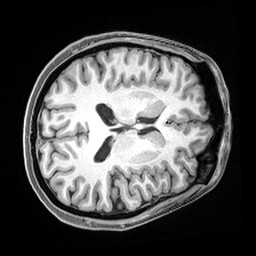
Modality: T1w
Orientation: axial
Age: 32
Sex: female
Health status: healthy
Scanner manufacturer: siemens
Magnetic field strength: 3 T
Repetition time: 2.4 s
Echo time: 0.00217 s